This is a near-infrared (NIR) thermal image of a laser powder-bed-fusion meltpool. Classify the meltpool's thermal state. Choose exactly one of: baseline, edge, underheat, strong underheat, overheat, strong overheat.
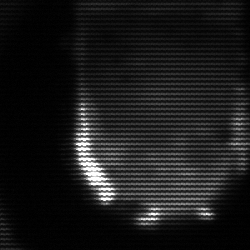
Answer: baseline